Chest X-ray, PA view. Patient: 31 years old, sex M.
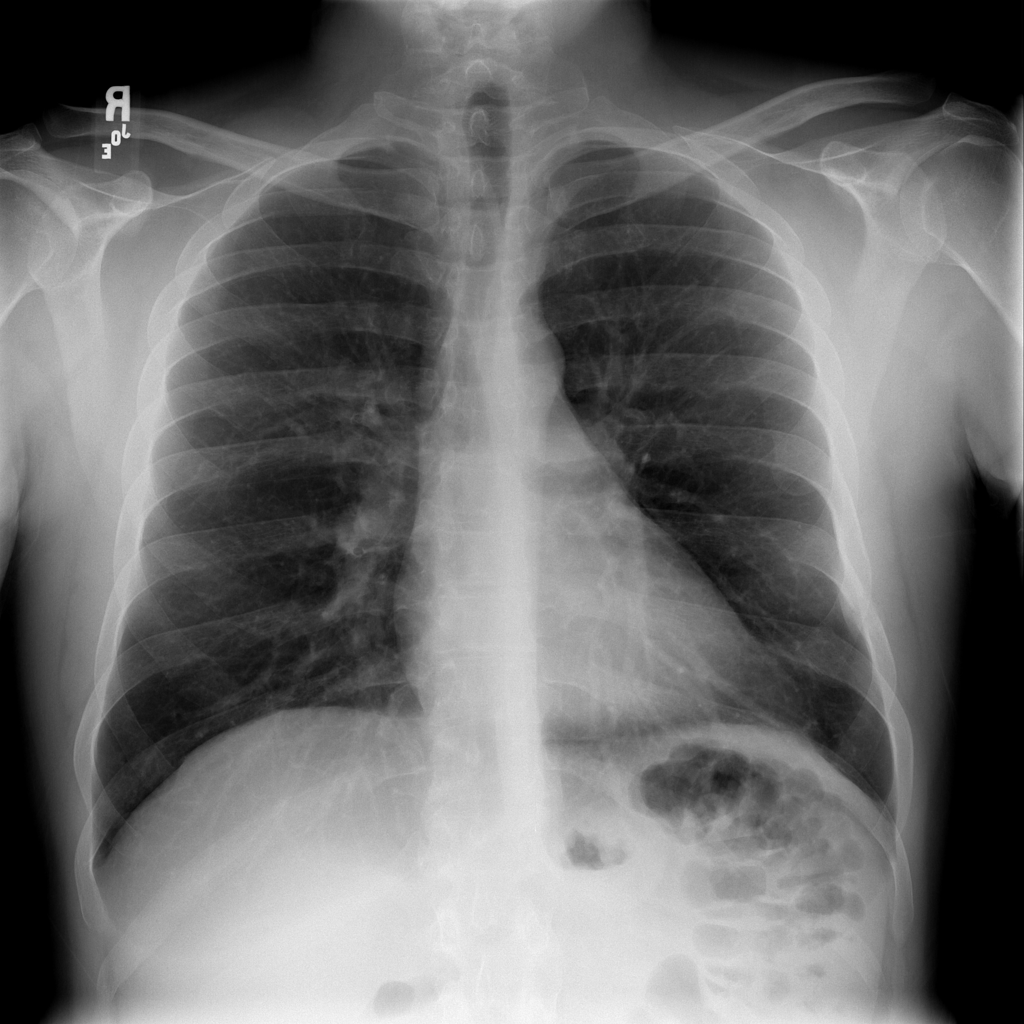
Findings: Infiltration